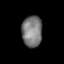
Tissue: skin
Cell type: Epithelial cells
Senescence score: 0.2843
Nuclear area (px): 625
Mean DAPI intensity: 121.992